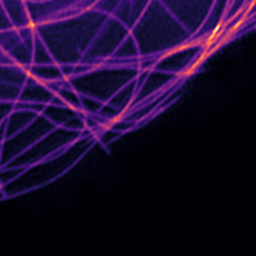
Label: Super-resolution Microtubules image